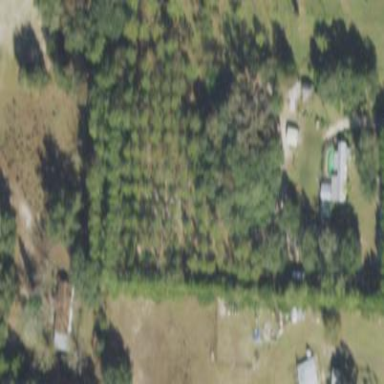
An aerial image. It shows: Plant nursery specializing in trees.